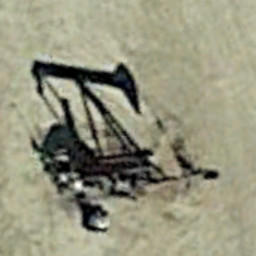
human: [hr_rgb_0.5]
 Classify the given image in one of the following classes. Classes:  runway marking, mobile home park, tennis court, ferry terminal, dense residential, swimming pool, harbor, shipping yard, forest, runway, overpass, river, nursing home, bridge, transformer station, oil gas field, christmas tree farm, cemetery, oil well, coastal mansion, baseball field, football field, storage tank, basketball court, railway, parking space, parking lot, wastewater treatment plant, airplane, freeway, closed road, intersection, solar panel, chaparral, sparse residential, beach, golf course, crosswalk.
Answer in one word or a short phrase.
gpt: oil well